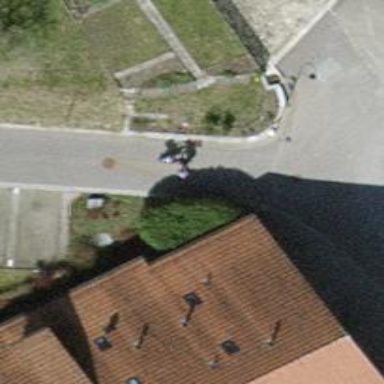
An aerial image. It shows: Smooth asphalt road in residential area.